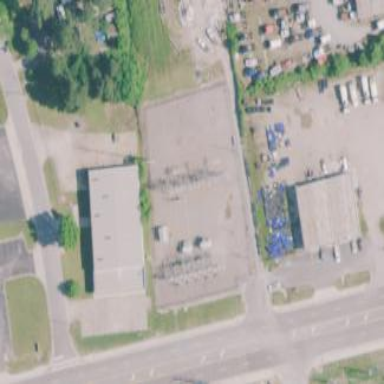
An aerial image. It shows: Distribution level power substation enclosed by fence.